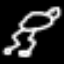
Label: frog